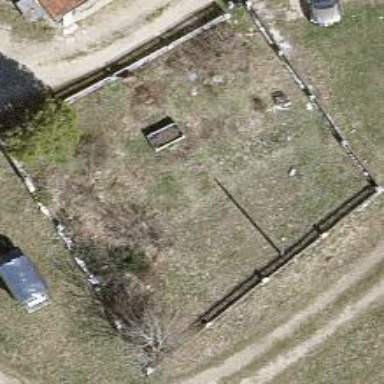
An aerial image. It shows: Fence is in the image.